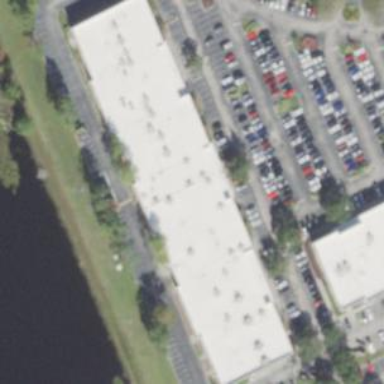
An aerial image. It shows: Commercial building.